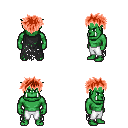
a pixel art fantasy rpg character, male body template, orc, green skin, black tattered cape, white pants, red bedhead hairstyle, four views (front, back, left, right), 2x2 character sprite sheet, small pixel art, hard edges, no anti-aliasing